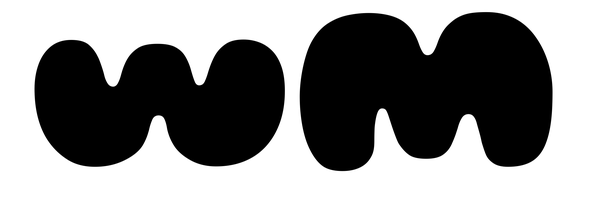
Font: Gluten_Black